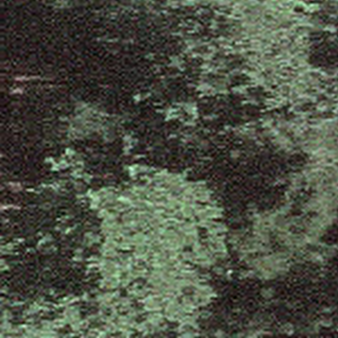
Label: other